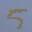
Label: 5